Question: I set constraints for tabar but its image and title is showing like this only on iPhone X. Also, it is working properly on other devices like the 8, 6, and 5 series. It is not in proper format, Please suggest what I can do for it.

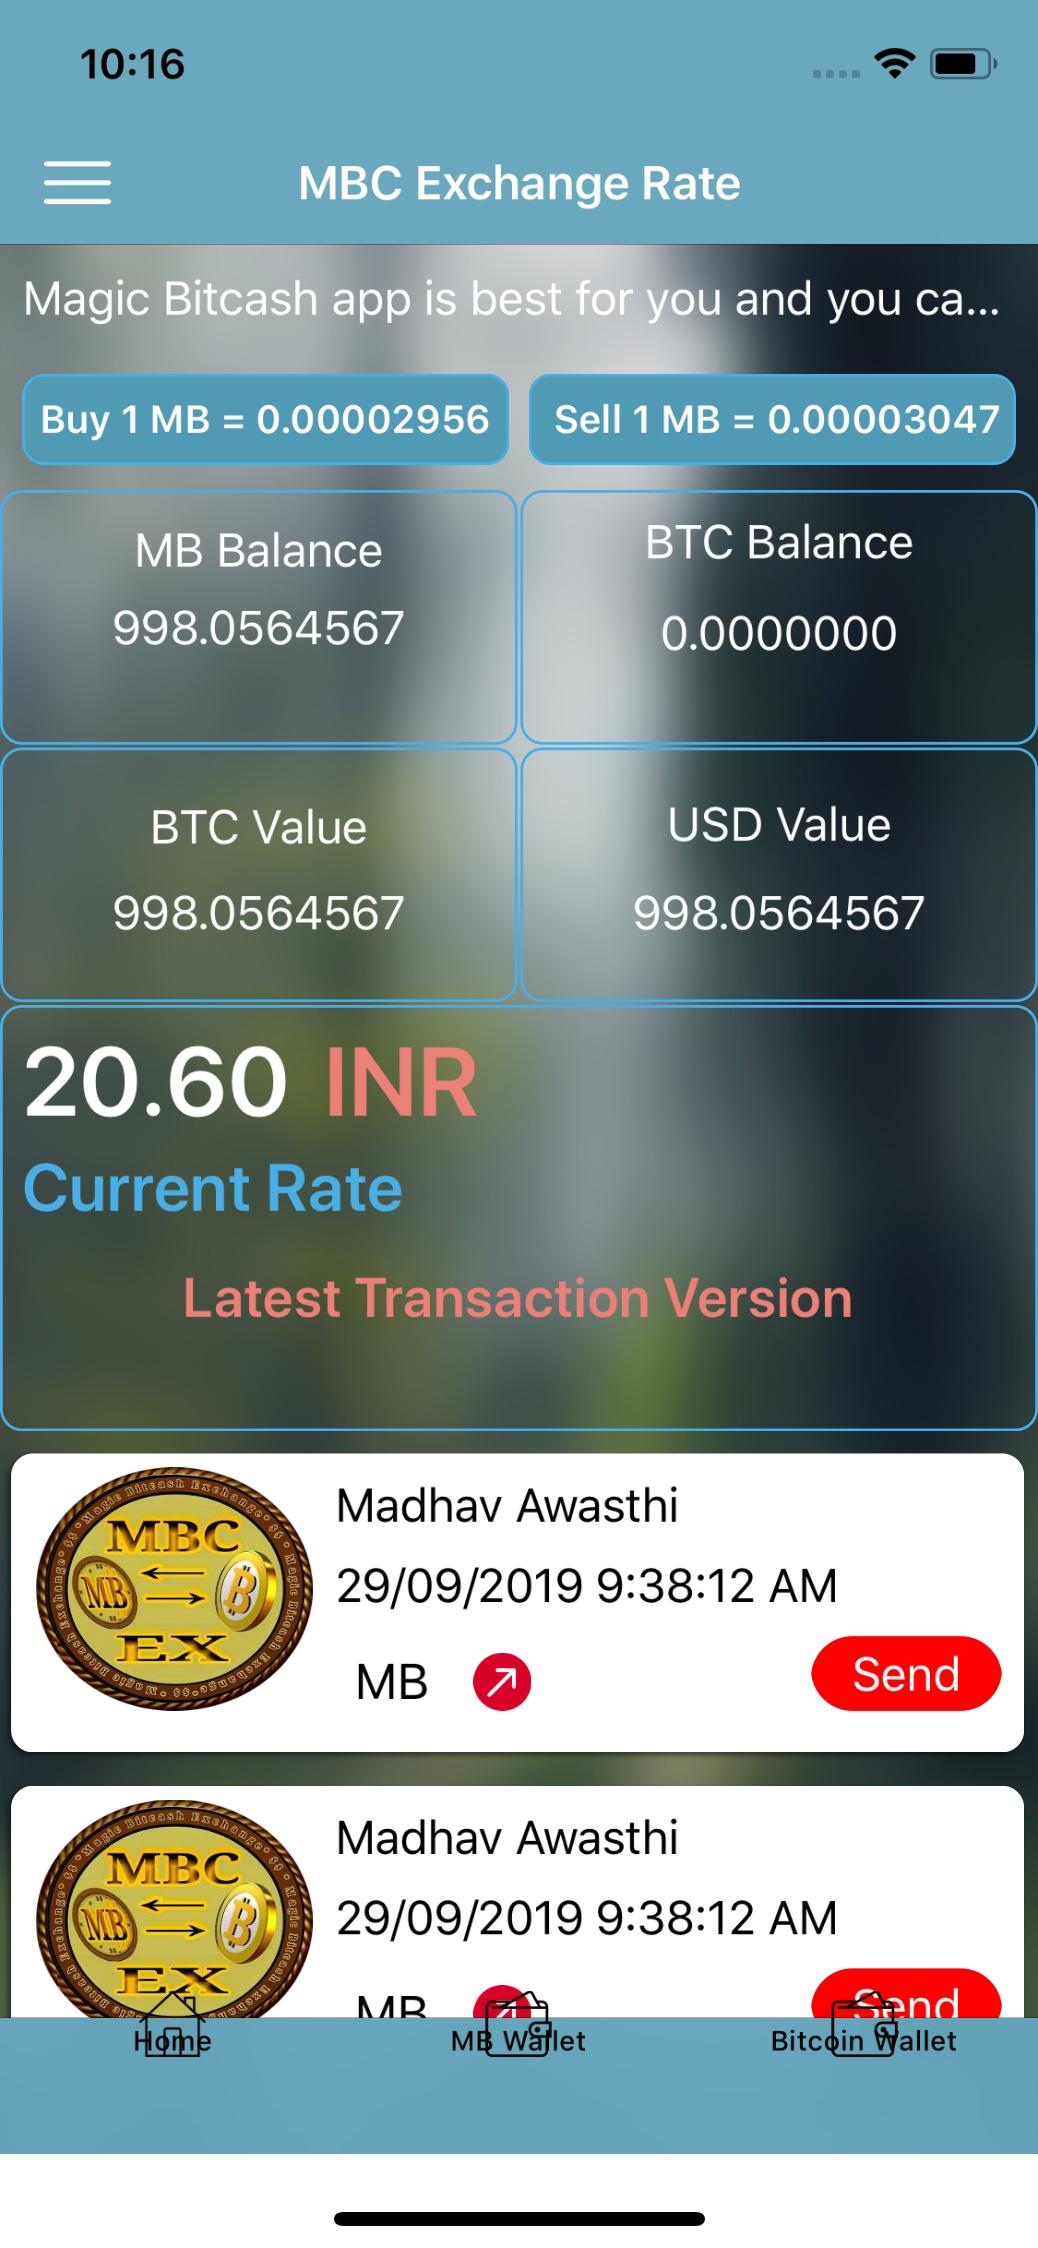
Answer: I tend to use the view inspector to look at the frames to see what is going on.
It looks like you might be doing something at the wrong time in the views life cycle. So that objects have not had time to layout.
You could also try moving the tab bar up one pixel like Uday said.
Last tip when dealing with view issues. Make sure to delete the app from the simulator on say the iPhone 8. As well as Derived Data. I have spent a lot of time trying to diagnose an issue. Only to find out I was looking at a cached storyboard.